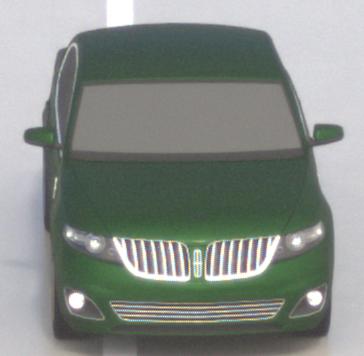
Make: Lincoln
Model: MKS
Detailed model: -
Model produced from: 2008
Model produced until: 2011
Doors: 4
Color: green
Road condition: wet road
Daytime: midday
Contrast: medium contrast